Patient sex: F
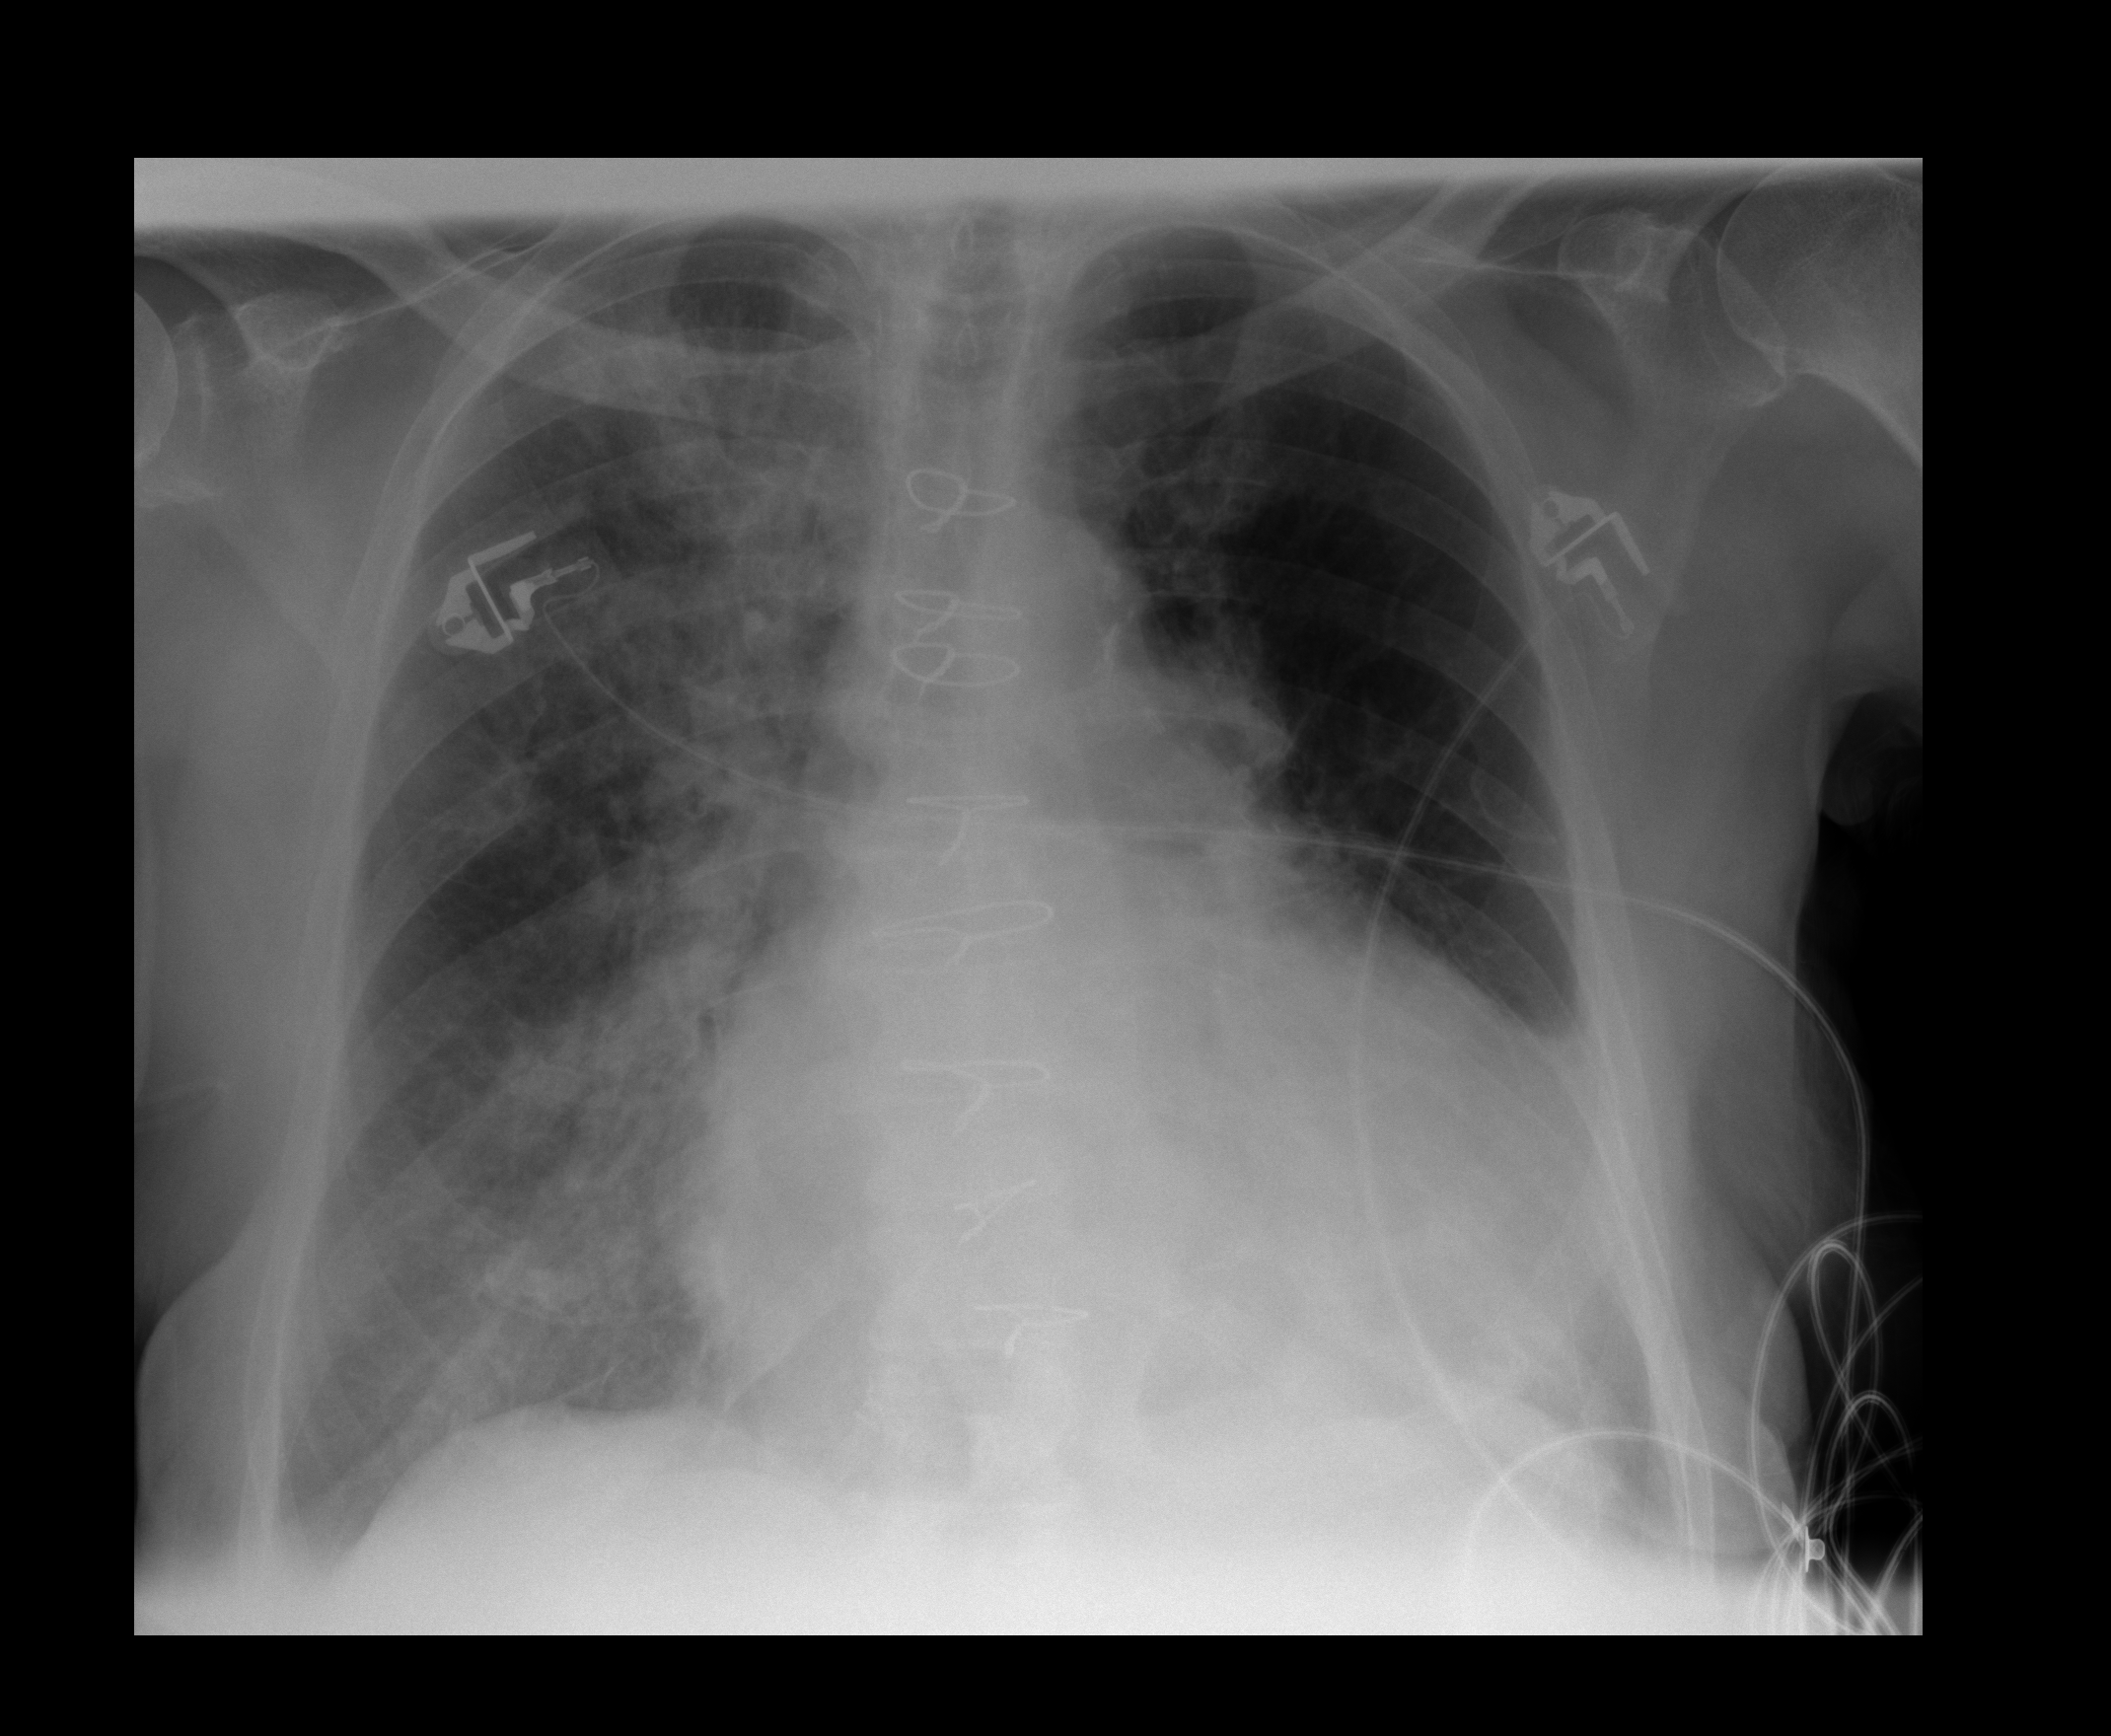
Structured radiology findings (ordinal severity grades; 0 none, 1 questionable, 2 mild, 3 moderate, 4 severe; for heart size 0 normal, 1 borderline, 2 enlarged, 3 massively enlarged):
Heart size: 2
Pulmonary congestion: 1
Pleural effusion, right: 0
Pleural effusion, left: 2
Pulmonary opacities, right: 3
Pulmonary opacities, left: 0
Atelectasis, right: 2
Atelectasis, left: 2